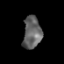
Tissue: prostate
Cell type: T cells
Senescence score: 0.3092
Nuclear area (px): 577
Mean DAPI intensity: 99.168